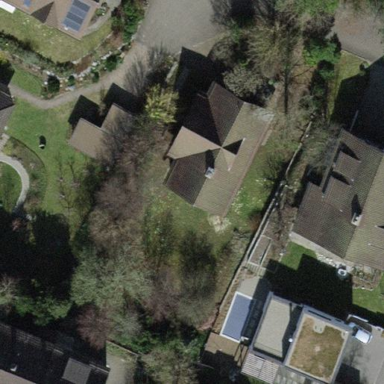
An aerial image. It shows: Building with tiled roof.